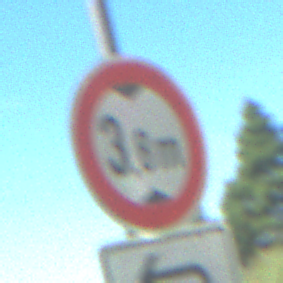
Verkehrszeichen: TatsaechlicheHoehe
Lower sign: RichtungsangabeDurchPfeile2
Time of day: Midday
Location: Outdoor (Special)
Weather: PartlyCloudy
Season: NotSpecified
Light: Natural